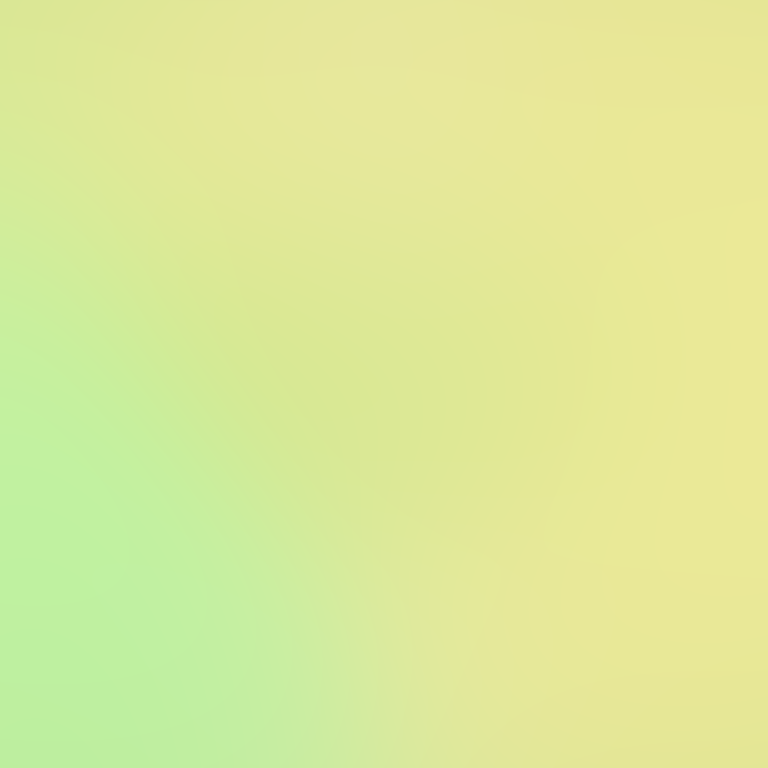
Abstract light effect, smooth gradient from soft yellow to gentle green, calm atmosphere, diffuse light, no room, no furniture, no objects.